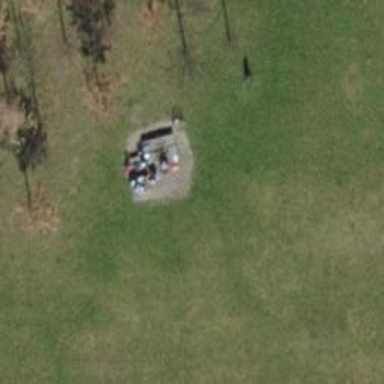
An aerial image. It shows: BBQ amenity.